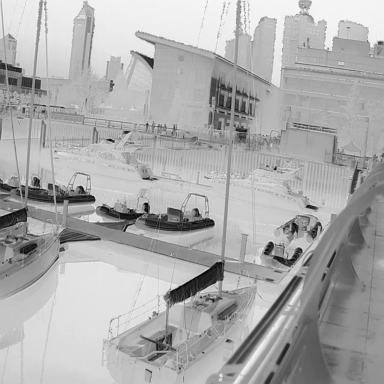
There are seven objects shown in the infrared image, including five canoes, and two sailboats.